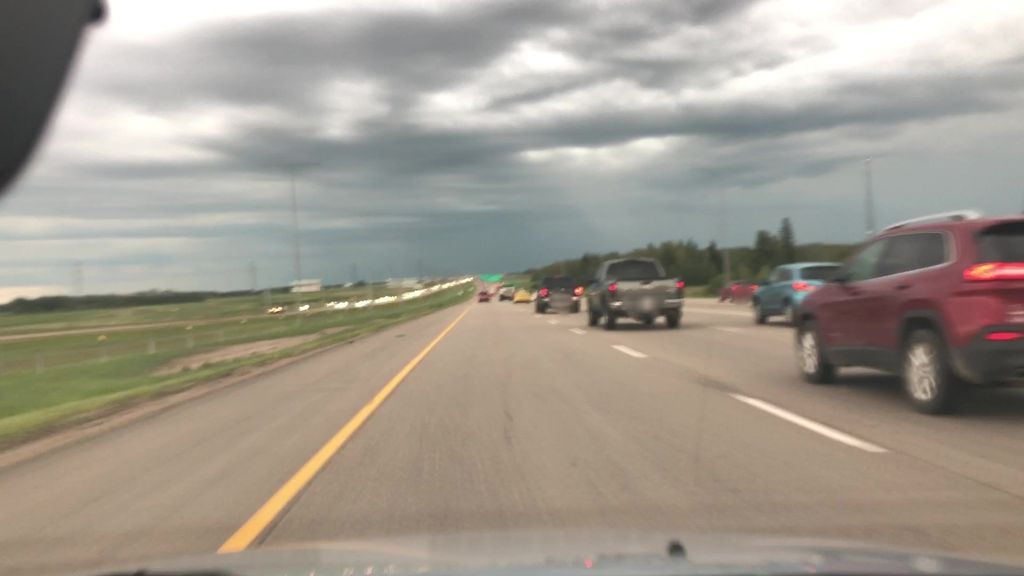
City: edmonton